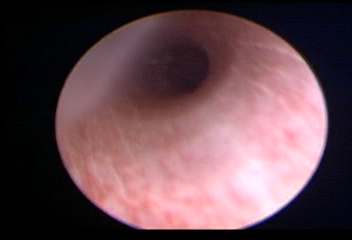
Modality: WLC
Class: Normal mucosa
Bladder cancer association: No